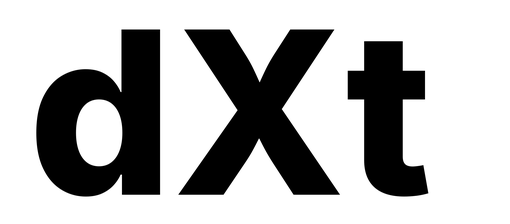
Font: Inter_ExtraBold